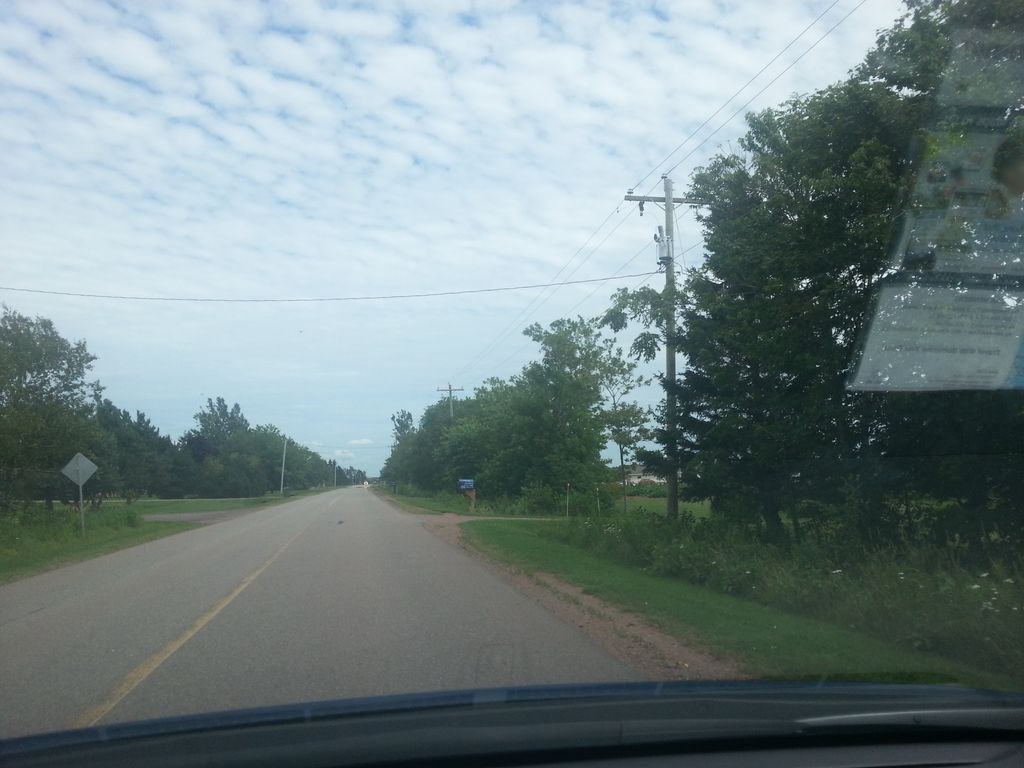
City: charlottetown